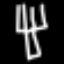
Label: fork